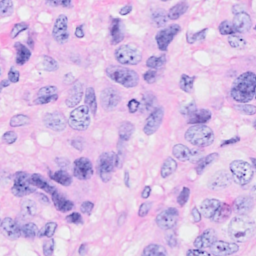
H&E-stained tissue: Breast